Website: apple-inc
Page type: payment
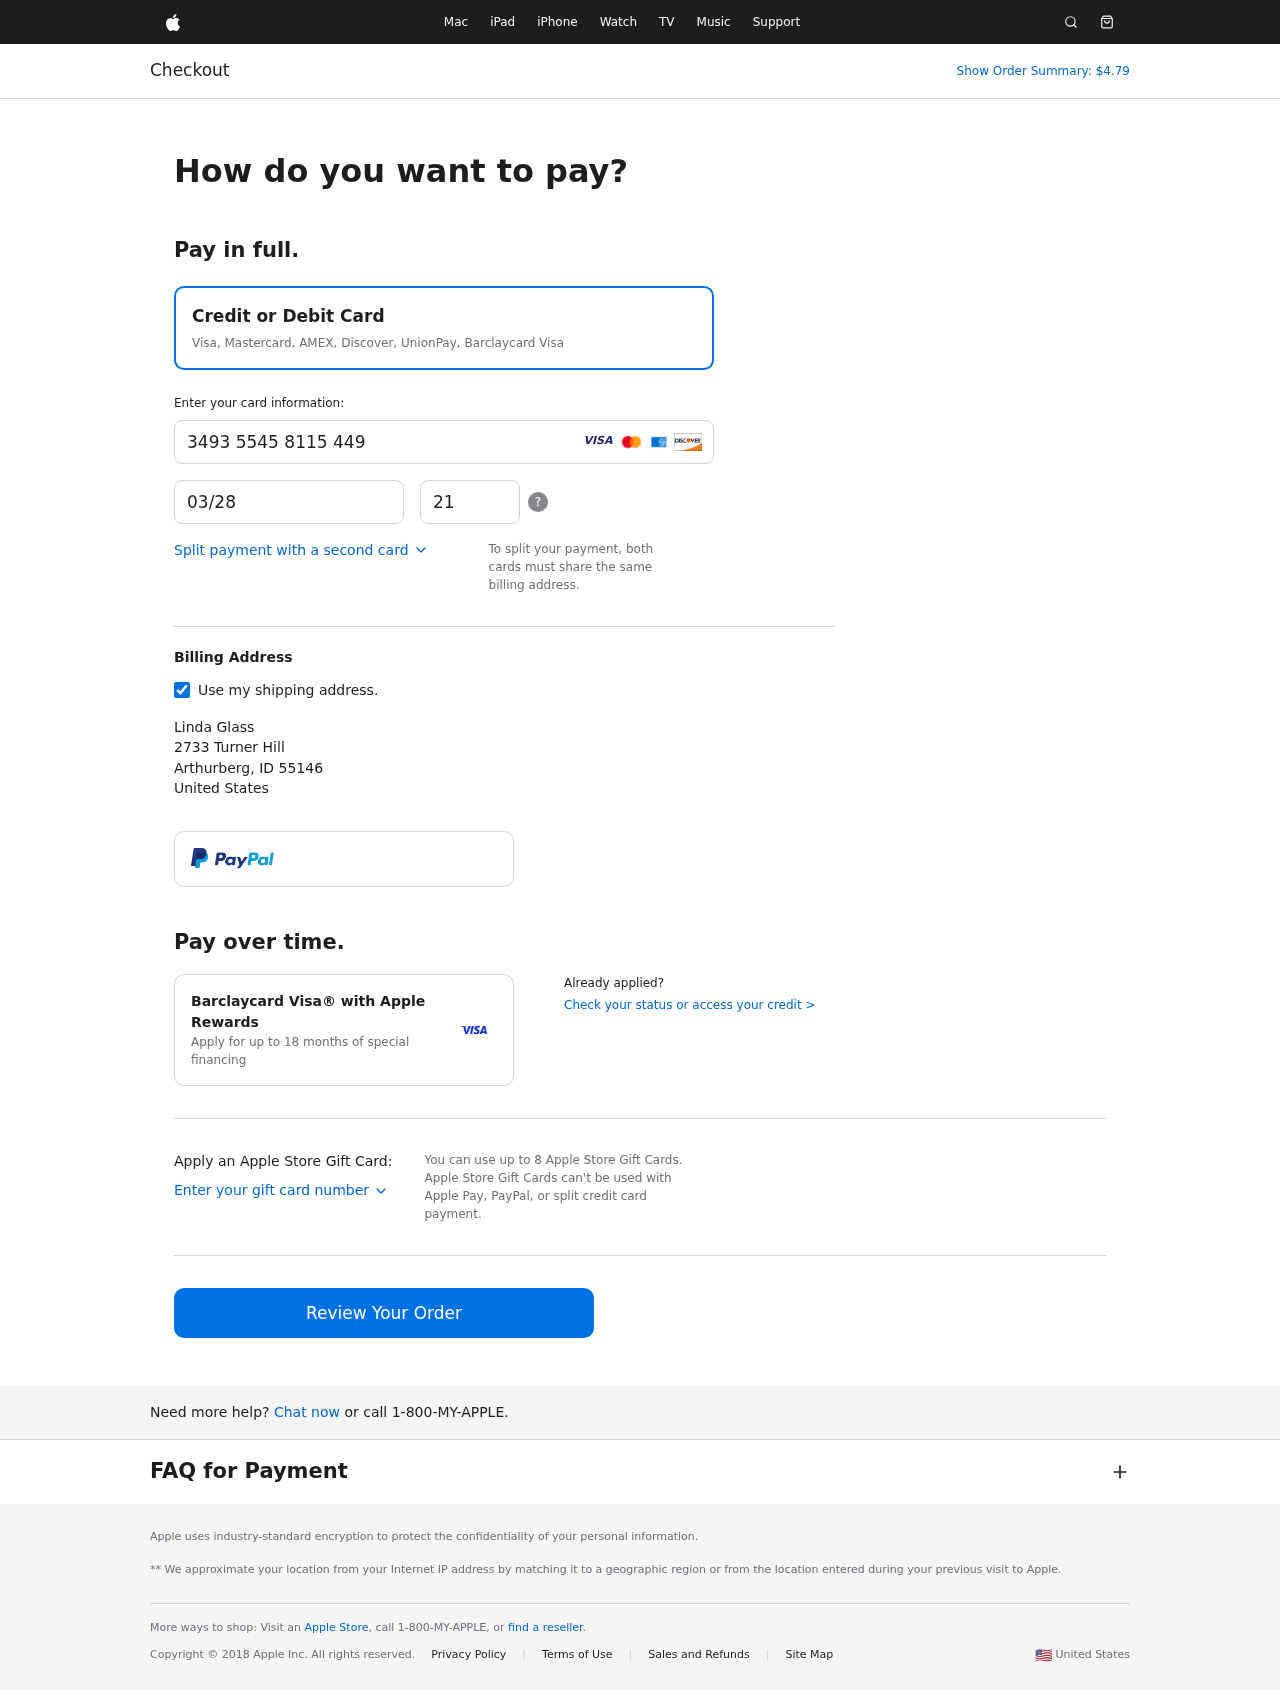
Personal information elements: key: PII_CARD_CVV
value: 2141
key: PII_CARD_EXPIRY
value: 03/28
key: PII_CARD_NUMBER
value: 3493 5545 8115 449
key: PII_CITY
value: Arthurberg
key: PII_COUNTRY
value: United States
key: PII_FULLNAME
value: Linda Glass
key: PII_POSTCODE
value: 55146
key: PII_STATE_ABBR
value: ID
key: PII_STREET
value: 2733 Turner Hill
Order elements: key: ORDER_TOTAL
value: Show Order Summary: $4.79